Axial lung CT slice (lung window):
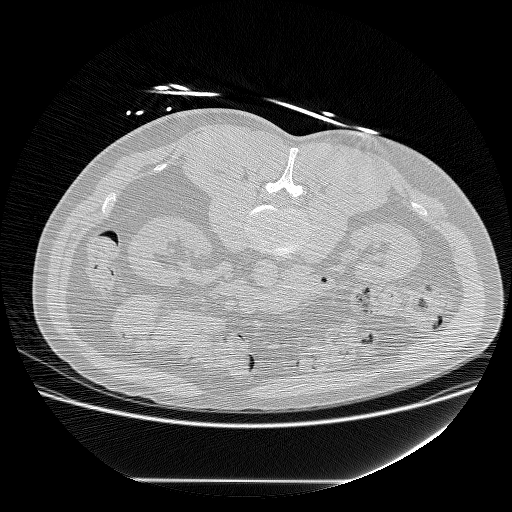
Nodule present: no